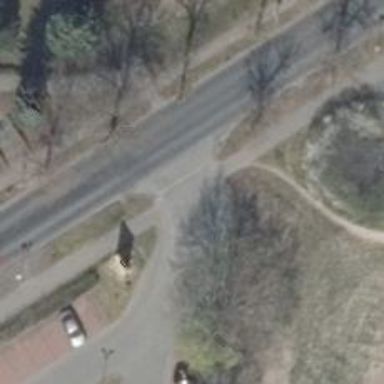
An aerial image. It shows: Service road.